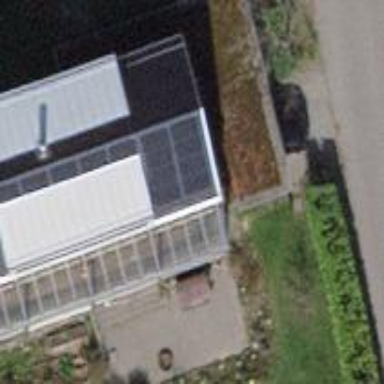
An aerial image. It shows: View of roof of building.